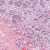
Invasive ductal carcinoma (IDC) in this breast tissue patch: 1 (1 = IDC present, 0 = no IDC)